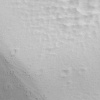
Atmospheric dust classification: not_dusty